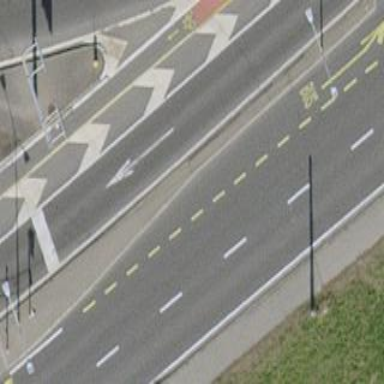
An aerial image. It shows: Traffic island.